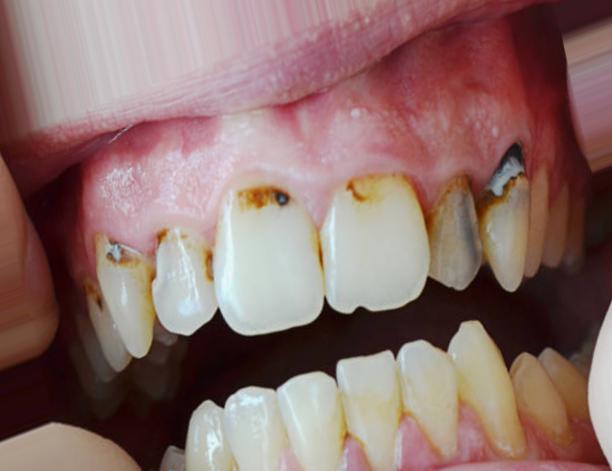
Condition: Caries